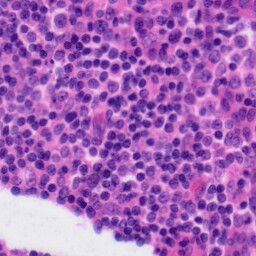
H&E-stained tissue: Tonsil